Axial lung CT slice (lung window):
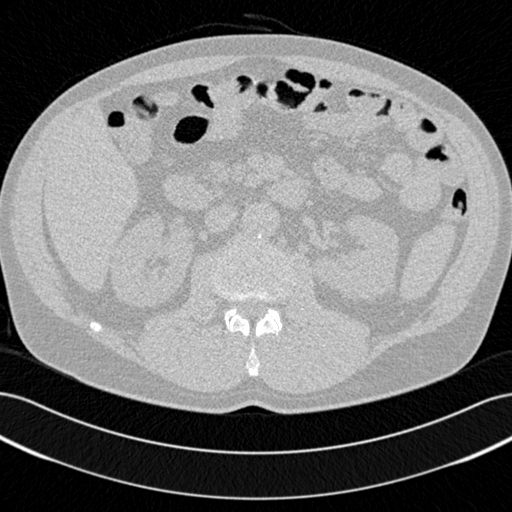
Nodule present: no